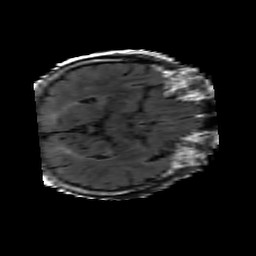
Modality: FLAIR
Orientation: axial
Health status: ill
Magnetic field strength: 3 T